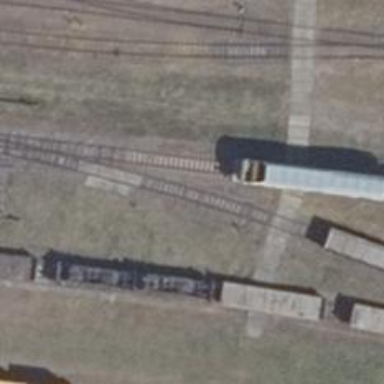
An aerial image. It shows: Railway spur service.